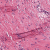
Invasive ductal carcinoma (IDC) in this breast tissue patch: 0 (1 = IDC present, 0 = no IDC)